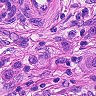
Metastatic tissue present: yes